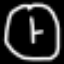
Label: clock